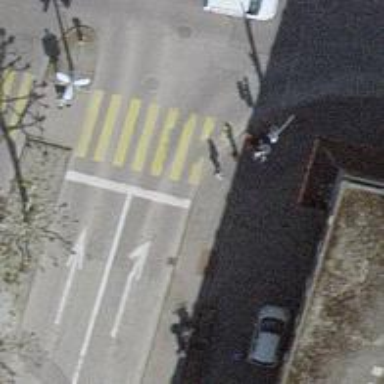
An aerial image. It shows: Road crossing with traffic signals.